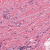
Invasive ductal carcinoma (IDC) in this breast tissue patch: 0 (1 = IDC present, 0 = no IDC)